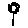
Label: flower